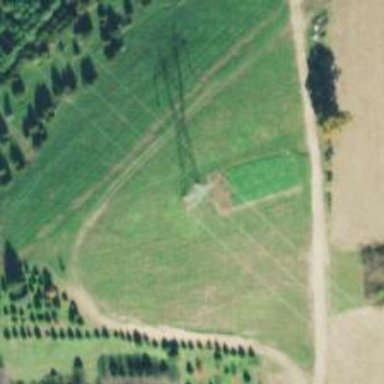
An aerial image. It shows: Lattice structure tower.